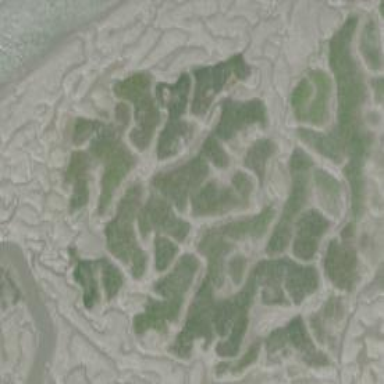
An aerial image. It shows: Wetland area affected by tides.